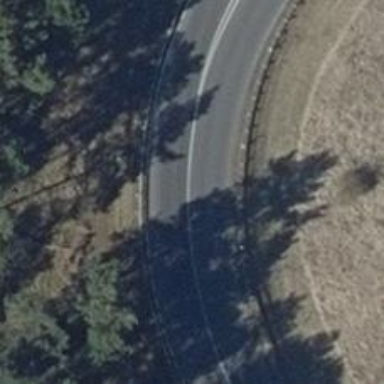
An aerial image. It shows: Trunk link highway.